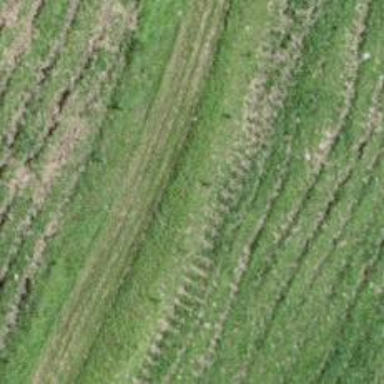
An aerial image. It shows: Track with ground surface of grade3.